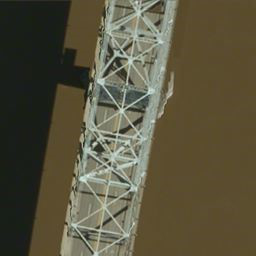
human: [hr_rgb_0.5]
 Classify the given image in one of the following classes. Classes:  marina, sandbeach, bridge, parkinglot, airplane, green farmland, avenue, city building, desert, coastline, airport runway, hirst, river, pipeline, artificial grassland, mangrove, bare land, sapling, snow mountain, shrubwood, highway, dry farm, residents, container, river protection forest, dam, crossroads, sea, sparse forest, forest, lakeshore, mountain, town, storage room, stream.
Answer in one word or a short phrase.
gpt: bridge